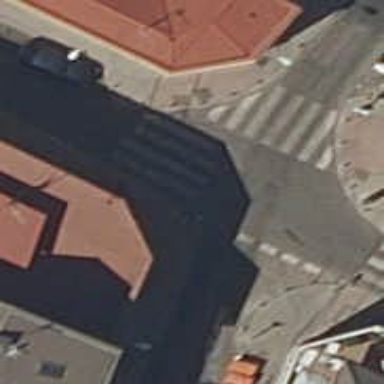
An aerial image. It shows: Uncontrolled crossing on the road.